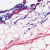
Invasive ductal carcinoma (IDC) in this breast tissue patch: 0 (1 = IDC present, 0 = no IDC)